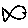
Label: fish